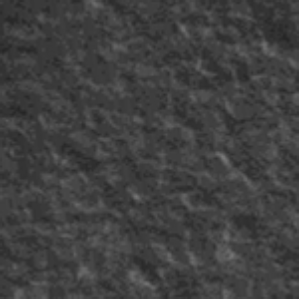
Label: frost